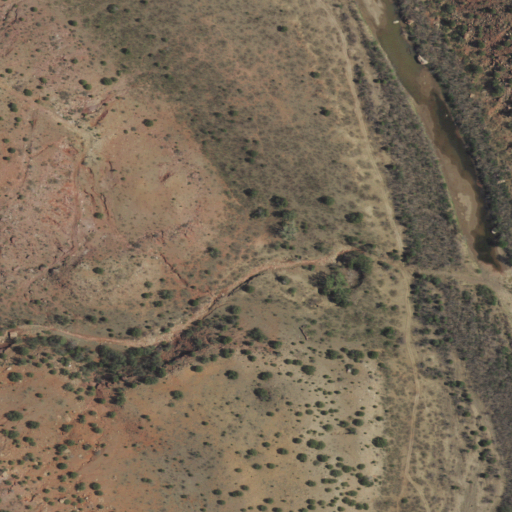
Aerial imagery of valley in New Mexico named Cañon de Laquesta containing shrub, grassland, woody wetlands, and open water